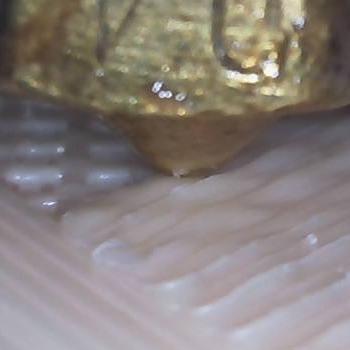
Flow rate: 238%